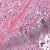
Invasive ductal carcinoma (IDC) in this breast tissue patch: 1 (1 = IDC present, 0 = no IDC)